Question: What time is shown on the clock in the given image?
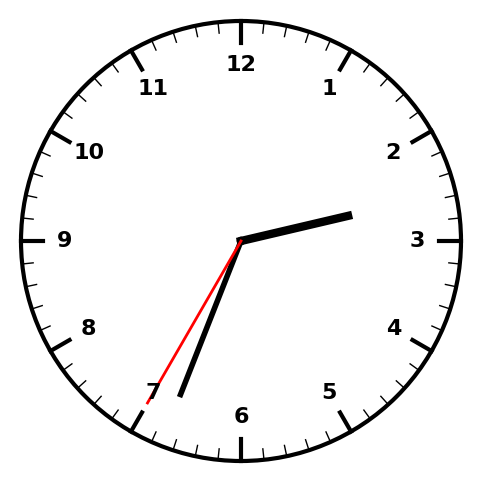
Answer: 02:33:35